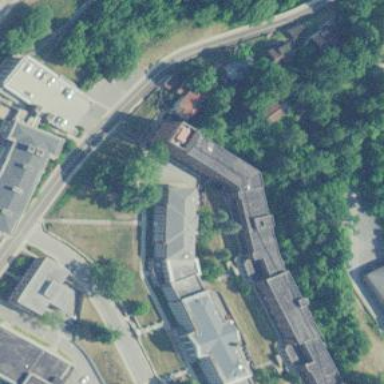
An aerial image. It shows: View of university building.